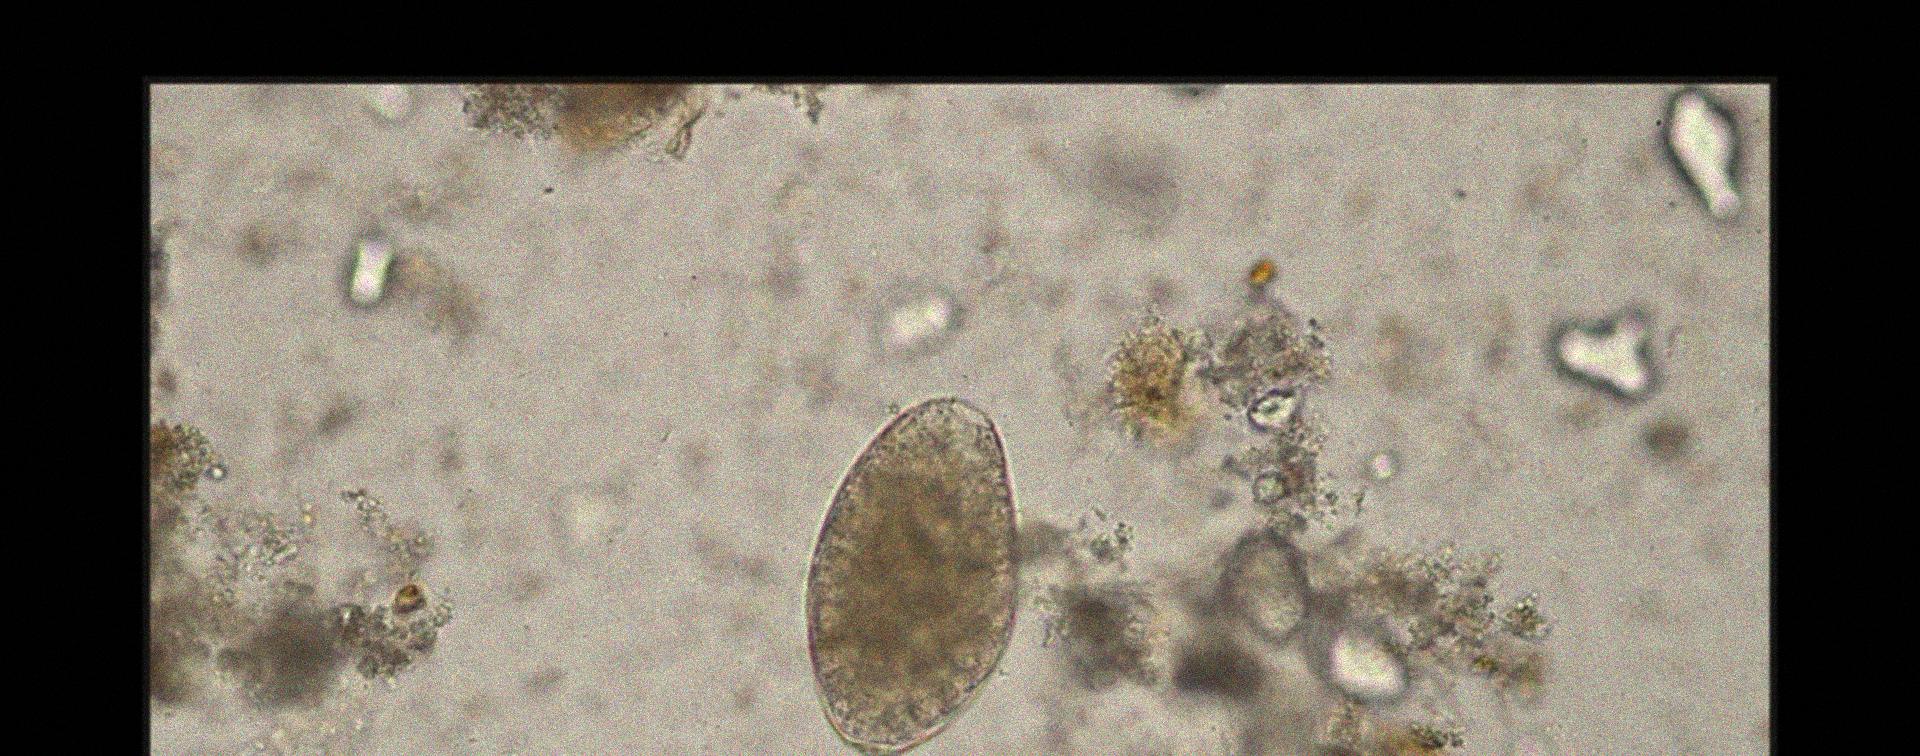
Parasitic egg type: Fasciolopsis buski